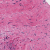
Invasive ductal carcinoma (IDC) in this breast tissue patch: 0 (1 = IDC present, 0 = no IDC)